Question: I'm trying to use NetBeans' built-in database service system and the <URL> JDBC driver to connect to an MS Access database. After dragging and dropping the tables from the service panel to connect them to my JTables in my Swing GUIs everything seems to be working, however as soon as I attempt to run the program I get the following error:
> Exception in thread "main" javax.persistence.PersistenceException: Exception [EclipseLink-4002] (Eclipse Persistence Services - 2.5.2.v20140319-9ad6abd): org.eclipse.persistence.exceptions.DatabaseException
Internal Exception: net.ucanaccess.jdbc.UcanaccessSQLException: user lacks privilege or object not found: EXPERIENCETBL
Error Code: -5501
Call: SELECT EMPLOYEEID, CORPORATEEXPERIENCE, OPERATIONALEXPERIENCE, PROJECTEXPERIENCE, R_DEXPERIENCE FROM PUBLIC.INFORMATION_SCHEMA.EXPERIENCETBL
Query: ReadAllQuery(referenceClass=Experiencetbl sql="SELECT EMPLOYEEID, CORPORATEEXPERIENCE, OPERATIONALEXPERIENCE, PROJECTEXPERIENCE, R_DEXPERIENCE FROM PUBLIC.INFORMATION_SCHEMA.EXPERIENCETBL")
at org.eclipse.persistence.internal.jpa.QueryImpl.getDetailedException(QueryImpl.java:378)
at org.eclipse.persistence.internal.jpa.QueryImpl.executeReadQuery(QueryImpl.java:260)
at org.eclipse.persistence.internal.jpa.QueryImpl.getResultList(QueryImpl.java:469)
at Classes.Main_Menu.initComponents(Main_Menu.java:34)
at Classes.Main_Menu.(Main_Menu.java:19)
at Classes.Master.main(Master.java:21)
Caused by: Exception [EclipseLink-4002] (Eclipse Persistence Services - 2.5.2.v20140319-9ad6abd): org.eclipse.persistence.exceptions.DatabaseException
Internal Exception: net.ucanaccess.jdbc.UcanaccessSQLException: user lacks privilege or object not found: EXPERIENCETBL
Error Code: -5501
Call: SELECT EMPLOYEEID, CORPORATEEXPERIENCE, OPERATIONALEXPERIENCE, PROJECTEXPERIENCE, R_DEXPERIENCE FROM PUBLIC.INFORMATION_SCHEMA.EXPERIENCETBL
Query: ReadAllQuery(referenceClass=Experiencetbl sql="SELECT EMPLOYEEID, CORPORATEEXPERIENCE, OPERATIONALEXPERIENCE, PROJECTEXPERIENCE, R_DEXPERIENCE FROM PUBLIC.INFORMATION_SCHEMA.EXPERIENCETBL")
at org.eclipse.persistence.exceptions.DatabaseException.sqlException(DatabaseException.java:340)
at org.eclipse.persistence.internal.databaseaccess.DatabaseAccessor.basicExecuteCall(DatabaseAccessor.java:682)
at org.eclipse.persistence.internal.databaseaccess.DatabaseAccessor.executeCall(DatabaseAccessor.java:558)
at org.eclipse.persistence.internal.sessions.AbstractSession.basicExecuteCall(AbstractSession.java:2002)
at org.eclipse.persistence.sessions.server.ServerSession.executeCall(ServerSession.java:570)
at org.eclipse.persistence.internal.queries.DatasourceCallQueryMechanism.executeCall(DatasourceCallQueryMechanism.java:242)
at org.eclipse.persistence.internal.queries.DatasourceCallQueryMechanism.executeCall(DatasourceCallQueryMechanism.java:228)
at org.eclipse.persistence.internal.queries.DatasourceCallQueryMechanism.executeSelectCall(DatasourceCallQueryMechanism.java:299)
at org.eclipse.persistence.internal.queries.DatasourceCallQueryMechanism.selectAllRows(DatasourceCallQueryMechanism.java:694)
at org.eclipse.persistence.internal.queries.ExpressionQueryMechanism.selectAllRowsFromTable(ExpressionQueryMechanism.java:2738)
at org.eclipse.persistence.internal.queries.ExpressionQueryMechanism.selectAllRows(ExpressionQueryMechanism.java:2691)
at org.eclipse.persistence.queries.ReadAllQuery.executeObjectLevelReadQuery(ReadAllQuery.java:495)
at org.eclipse.persistence.queries.ObjectLevelReadQuery.executeDatabaseQuery(ObjectLevelReadQuery.java:1168)
at org.eclipse.persistence.queries.DatabaseQuery.execute(DatabaseQuery.java:899)
at org.eclipse.persistence.queries.ObjectLevelReadQuery.execute(ObjectLevelReadQuery.java:1127)
at org.eclipse.persistence.queries.ReadAllQuery.execute(ReadAllQuery.java:403)
at org.eclipse.persistence.queries.ObjectLevelReadQuery.executeInUnitOfWork(ObjectLevelReadQuery.java:1215)
at org.eclipse.persistence.internal.sessions.UnitOfWorkImpl.internalExecuteQuery(UnitOfWorkImpl.java:2896)
at org.eclipse.persistence.internal.sessions.AbstractSession.executeQuery(AbstractSession.java:1804)
at org.eclipse.persistence.internal.sessions.AbstractSession.executeQuery(AbstractSession.java:1786)
at org.eclipse.persistence.internal.sessions.AbstractSession.executeQuery(AbstractSession.java:1751)
at org.eclipse.persistence.internal.jpa.QueryImpl.executeReadQuery(QueryImpl.java:258)
... 4 more
Caused by: net.ucanaccess.jdbc.UcanaccessSQLException: user lacks privilege or object not found: EXPERIENCETBL
at net.ucanaccess.jdbc.UcanaccessConnection.prepareStatement(UcanaccessConnection.java:510)
at org.eclipse.persistence.internal.databaseaccess.DatabaseAccessor.prepareStatement(DatabaseAccessor.java:1556)
at org.eclipse.persistence.internal.databaseaccess.DatabaseAccessor.prepareStatement(DatabaseAccessor.java:1505)
at org.eclipse.persistence.internal.databaseaccess.DatabaseCall.prepareStatement(DatabaseCall.java:778)
at org.eclipse.persistence.internal.databaseaccess.DatabaseAccessor.basicExecuteCall(DatabaseAccessor.java:619)
... 24 more
Caused by: java.sql.SQLSyntaxErrorException: user lacks privilege or object not found: EXPERIENCETBL
at org.hsqldb.jdbc.JDBCUtil.sqlException(Unknown Source)
at org.hsqldb.jdbc.JDBCUtil.sqlException(Unknown Source)
at org.hsqldb.jdbc.JDBCPreparedStatement.(Unknown Source)
at org.hsqldb.jdbc.JDBCConnection.prepareStatement(Unknown Source)
at net.ucanaccess.jdbc.UcanaccessConnection.prepareStatement(UcanaccessConnection.java:508)
... 28 more
Caused by: org.hsqldb.HsqlException: user lacks privilege or object not found: EXPERIENCETBL
at org.hsqldb.error.Error.error(Unknown Source)
at org.hsqldb.error.Error.error(Unknown Source)
at org.hsqldb.SchemaManager.getTable(Unknown Source)
at org.hsqldb.ParserDQL.readTableName(Unknown Source)
at org.hsqldb.ParserDQL.readTableOrSubquery(Unknown Source)
at org.hsqldb.ParserDQL.XreadTableReference(Unknown Source)
at org.hsqldb.ParserDQL.XreadFromClause(Unknown Source)
at org.hsqldb.ParserDQL.XreadTableExpression(Unknown Source)
at org.hsqldb.ParserDQL.XreadQuerySpecification(Unknown Source)
at org.hsqldb.ParserDQL.XreadSimpleTable(Unknown Source)
at org.hsqldb.ParserDQL.XreadQueryPrimary(Unknown Source)
at org.hsqldb.ParserDQL.XreadQueryTerm(Unknown Source)
at org.hsqldb.ParserDQL.XreadQueryExpressionBody(Unknown Source)
at org.hsqldb.ParserDQL.XreadQueryExpression(Unknown Source)
at org.hsqldb.ParserDQL.compileCursorSpecification(Unknown Source)
at org.hsqldb.ParserCommand.compilePart(Unknown Source)
at org.hsqldb.ParserCommand.compileStatement(Unknown Source)
at org.hsqldb.Session.compileStatement(Unknown Source)
at org.hsqldb.StatementManager.compile(Unknown Source)
at org.hsqldb.Session.execute(Unknown Source)
... 31 more
After looking through the error I assumed it was most likely a connection error however no error was shown when the connection was created and in the services tab all the tables are shown correctly:

Does anyone know what might be my problem?
Edit: after updating UCanAccess from 2.0.9.5 to 3.0.0 I am still getting the error however it is slightly different
'''
[EL Info]: 2015-08-03 13:19:07.037--ServerSession(193492784)--EclipseLink, version: Eclipse Persistence Services - 2.5.2.v20140319-9ad6abd
[EL Info]: connection: 2015-08-03 13:19:10.113--ServerSession(193492784)--file:/C:/Users/kyle/OneDrive.old/Documents/IT_PAT/IT_PAT_Program/build/classes/_C:\Users\kyle\OneDrive.old\Documents\IT_PAT\IT_PAT_Program\IT_Pat_Database.mdb;showschema=true;PU login successful
[EL Warning]: 2015-08-03 13:19:10.327--UnitOfWork(<PHONE>)--Exception [EclipseLink-4002] (Eclipse Persistence Services - 2.5.2.v20140319-9ad6abd): org.eclipse.persistence.exceptions.DatabaseException
Internal Exception: net.ucanaccess.jdbc.UcanaccessSQLException: UCAExc:::3.0.0 user lacks privilege or object not found: R
Error Code: -5501
Call: SELECT EmployeeID, CorporateExperience, OperationalExperience, ProjectExperience, R&DExperience FROM PUBLIC.PUBLIC.ExperienceTbl
Query: ReadAllQuery(referenceClass=ExperienceTbl_1 sql="SELECT EmployeeID, CorporateExperience, OperationalExperience, ProjectExperience, R&DExperience FROM PUBLIC.PUBLIC.ExperienceTbl")
Exception in thread "main" javax.persistence.PersistenceException: Exception [EclipseLink-4002] (Eclipse Persistence Services - 2.5.2.v20140319-9ad6abd): org.eclipse.persistence.exceptions.DatabaseException
Internal Exception: net.ucanaccess.jdbc.UcanaccessSQLException: UCAExc:::3.0.0 user lacks privilege or object not found: R
Error Code: -5501
Call: SELECT EmployeeID, CorporateExperience, OperationalExperience, ProjectExperience, R&DExperience FROM PUBLIC.PUBLIC.ExperienceTbl
Query: ReadAllQuery(referenceClass=ExperienceTbl_1 sql="SELECT EmployeeID, CorporateExperience, OperationalExperience, ProjectExperience, R&DExperience FROM PUBLIC.PUBLIC.ExperienceTbl")
at org.eclipse.persistence.internal.jpa.QueryImpl.getDetailedException(QueryImpl.java:378)
at org.eclipse.persistence.internal.jpa.QueryImpl.executeReadQuery(QueryImpl.java:260)
at org.eclipse.persistence.internal.jpa.QueryImpl.getResultList(QueryImpl.java:469)
at Classes.Main_Menu.initComponents(Main_Menu.java:34)
at Classes.Main_Menu.<init>(Main_Menu.java:19)
at Classes.Master.main(Master.java:21)
Caused by: Exception [EclipseLink-4002] (Eclipse Persistence Services - 2.5.2.v20140319-9ad6abd): org.eclipse.persistence.exceptions.DatabaseException
Internal Exception: net.ucanaccess.jdbc.UcanaccessSQLException: UCAExc:::3.0.0 user lacks privilege or object not found: R
Error Code: -5501
Call: SELECT EmployeeID, CorporateExperience, OperationalExperience, ProjectExperience, R&DExperience FROM PUBLIC.PUBLIC.ExperienceTbl
Query: ReadAllQuery(referenceClass=ExperienceTbl_1 sql="SELECT EmployeeID, CorporateExperience, OperationalExperience, ProjectExperience, R&DExperience FROM PUBLIC.PUBLIC.ExperienceTbl")
at org.eclipse.persistence.exceptions.DatabaseException.sqlException(DatabaseException.java:340)
at org.eclipse.persistence.internal.databaseaccess.DatabaseAccessor.basicExecuteCall(DatabaseAccessor.java:682)
at org.eclipse.persistence.internal.databaseaccess.DatabaseAccessor.executeCall(DatabaseAccessor.java:558)
at org.eclipse.persistence.internal.sessions.AbstractSession.basicExecuteCall(AbstractSession.java:2002)
at org.eclipse.persistence.sessions.server.ServerSession.executeCall(ServerSession.java:570)
at org.eclipse.persistence.internal.queries.DatasourceCallQueryMechanism.executeCall(DatasourceCallQueryMechanism.java:242)
at org.eclipse.persistence.internal.queries.DatasourceCallQueryMechanism.executeCall(DatasourceCallQueryMechanism.java:228)
at org.eclipse.persistence.internal.queries.DatasourceCallQueryMechanism.executeSelectCall(DatasourceCallQueryMechanism.java:299)
at org.eclipse.persistence.internal.queries.DatasourceCallQueryMechanism.selectAllRows(DatasourceCallQueryMechanism.java:694)
at org.eclipse.persistence.internal.queries.ExpressionQueryMechanism.selectAllRowsFromTable(ExpressionQueryMechanism.java:2738)
at org.eclipse.persistence.internal.queries.ExpressionQueryMechanism.selectAllRows(ExpressionQueryMechanism.java:2691)
at org.eclipse.persistence.queries.ReadAllQuery.executeObjectLevelReadQuery(ReadAllQuery.java:495)
at org.eclipse.persistence.queries.ObjectLevelReadQuery.executeDatabaseQuery(ObjectLevelReadQuery.java:1168)
at org.eclipse.persistence.queries.DatabaseQuery.execute(DatabaseQuery.java:899)
at org.eclipse.persistence.queries.ObjectLevelReadQuery.execute(ObjectLevelReadQuery.java:1127)
at org.eclipse.persistence.queries.ReadAllQuery.execute(ReadAllQuery.java:403)
at org.eclipse.persistence.queries.ObjectLevelReadQuery.executeInUnitOfWork(ObjectLevelReadQuery.java:1215)
at org.eclipse.persistence.internal.sessions.UnitOfWorkImpl.internalExecuteQuery(UnitOfWorkImpl.java:2896)
at org.eclipse.persistence.internal.sessions.AbstractSession.executeQuery(AbstractSession.java:1804)
at org.eclipse.persistence.internal.sessions.AbstractSession.executeQuery(AbstractSession.java:1786)
at org.eclipse.persistence.internal.sessions.AbstractSession.executeQuery(AbstractSession.java:1751)
at org.eclipse.persistence.internal.jpa.QueryImpl.executeReadQuery(QueryImpl.java:258)
... 4 more
Caused by: net.ucanaccess.jdbc.UcanaccessSQLException: UCAExc:::3.0.0 user lacks privilege or object not found: R
at net.ucanaccess.jdbc.UcanaccessConnection.prepareStatement(UcanaccessConnection.java:509)
at org.eclipse.persistence.internal.databaseaccess.DatabaseAccessor.prepareStatement(DatabaseAccessor.java:1556)
at org.eclipse.persistence.internal.databaseaccess.DatabaseAccessor.prepareStatement(DatabaseAccessor.java:1505)
at org.eclipse.persistence.internal.databaseaccess.DatabaseCall.prepareStatement(DatabaseCall.java:778)
at org.eclipse.persistence.internal.databaseaccess.DatabaseAccessor.basicExecuteCall(DatabaseAccessor.java:619)
... 24 more
Caused by: java.sql.SQLSyntaxErrorException: user lacks privilege or object not found: R
at org.hsqldb.jdbc.JDBCUtil.sqlException(Unknown Source)
at org.hsqldb.jdbc.JDBCUtil.sqlException(Unknown Source)
at org.hsqldb.jdbc.JDBCPreparedStatement.<init>(Unknown Source)
at org.hsqldb.jdbc.JDBCConnection.prepareStatement(Unknown Source)
at net.ucanaccess.jdbc.UcanaccessConnection.prepareStatement(UcanaccessConnection.java:505)
... 28 more
Caused by: org.hsqldb.HsqlException: user lacks privilege or object not found: R
at org.hsqldb.error.Error.error(Unknown Source)
at org.hsqldb.error.Error.error(Unknown Source)
at org.hsqldb.ExpressionColumn.checkColumnsResolved(Unknown Source)
at org.hsqldb.QueryExpression.resolve(Unknown Source)
at org.hsqldb.ParserDQL.compileCursorSpecification(Unknown Source)
at org.hsqldb.ParserCommand.compilePart(Unknown Source)
at org.hsqldb.ParserCommand.compileStatement(Unknown Source)
at org.hsqldb.Session.compileStatement(Unknown Source)
at org.hsqldb.StatementManager.compile(Unknown Source)
at org.hsqldb.Session.execute(Unknown Source)
... 31 more
Java Result: 1
'''
Once more thanks for any help you can provide.
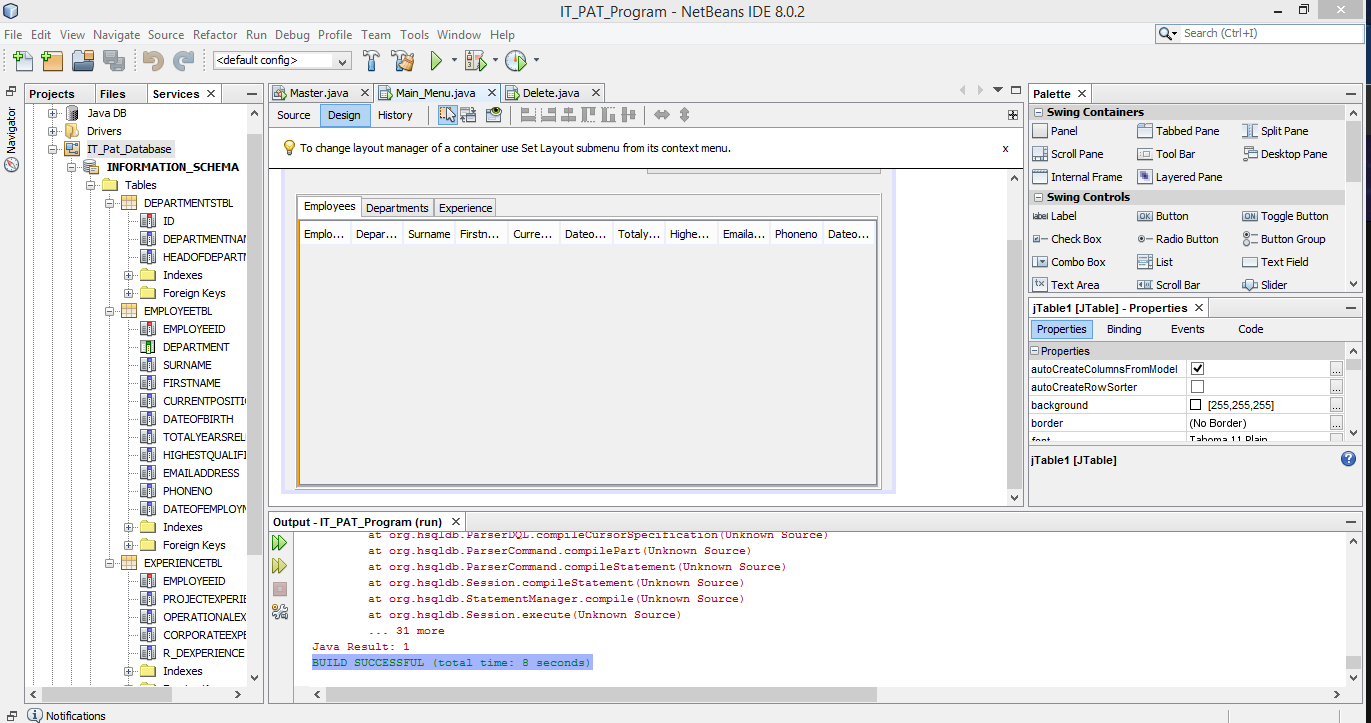
Answer: To drag and drop from public schema, and not from the INFORMATION_SCHEMA, solves the issue. It's due to a database metadata bug that has been solved in the 3.0.0.